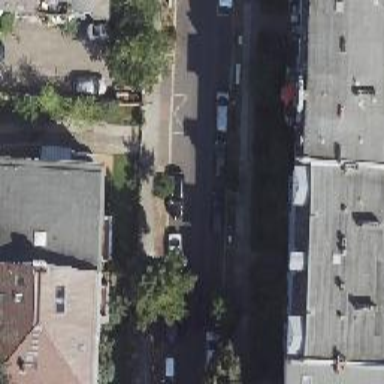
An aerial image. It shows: Residential road with asphalt surface and separate sidewalks. There is parallel parking lane on the left side.